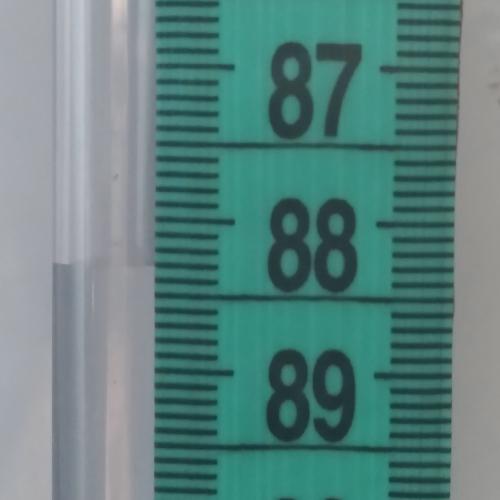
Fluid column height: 88.3 cm